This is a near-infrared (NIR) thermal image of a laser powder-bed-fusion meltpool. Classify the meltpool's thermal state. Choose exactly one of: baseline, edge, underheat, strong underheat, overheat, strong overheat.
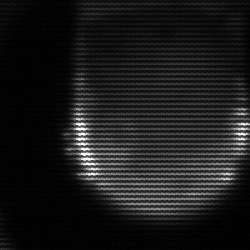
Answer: edge